Question: This is what I have:

I want to make each image appear in the centre of the carousel. This is my javascript code I decided to implement:
'''
$('.carousel-inner img').each(function(){
// image dimensions
var w = $(this).width();
//get parent dimensions
var div_w =$(".carousel-inner").width();
//set img position
this.style.left = div_w / 2 - w / 2 + 'px';
});
'''
This code should adjust the left margin for each image according to their width. The problem is that this code will apply the left margin from first image for each image from each slide; instead, it should calculate for each image the margin separately.
Thank you
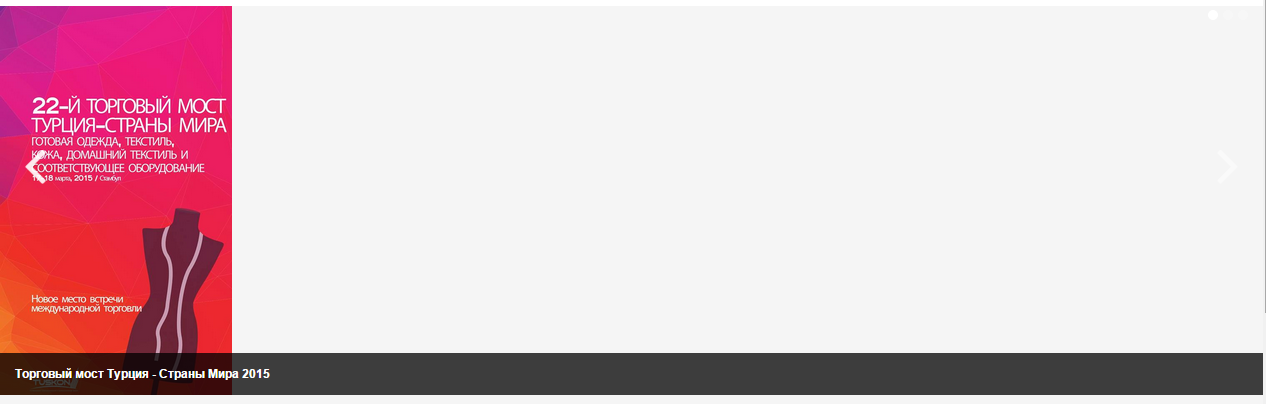
Answer: An '.active' class appear to be assigned to parent element of image being displayed
Try
'''
if ($(this).parent("div.item").is(".active")) {
this.style.left = div_w / 2 - w / 2 + 'px';
}
'''